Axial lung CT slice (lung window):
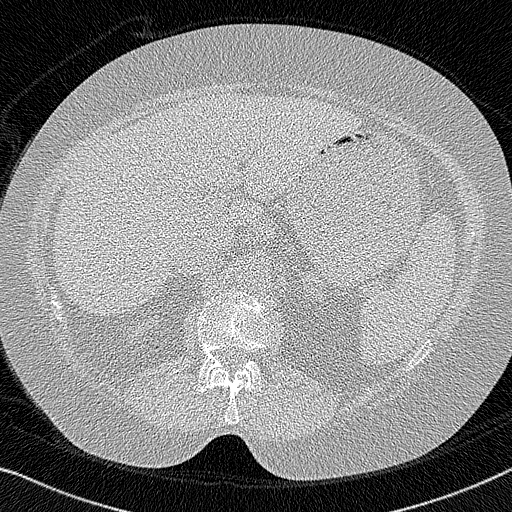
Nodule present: no